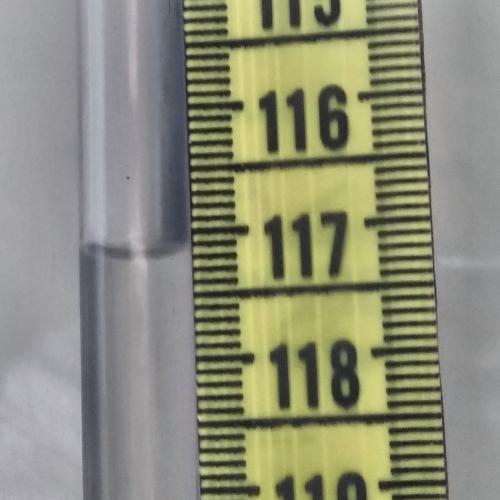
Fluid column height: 117.1 cm